Field crop: maize
Growth stage: 2
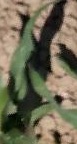
Species: maize